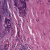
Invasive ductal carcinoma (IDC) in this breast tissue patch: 1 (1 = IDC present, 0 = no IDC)